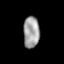
Tissue: lung
Cell type: Epithelial cells
Senescence score: 0.1895
Nuclear area (px): 495
Mean DAPI intensity: 160.406